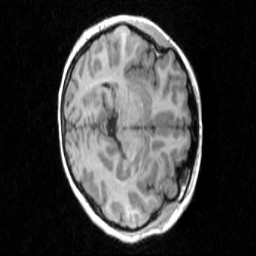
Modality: T1w
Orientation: axial